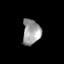
Tissue: skin
Cell type: Epithelial cells
Senescence score: 0.2812
Nuclear area (px): 445
Mean DAPI intensity: 156.948